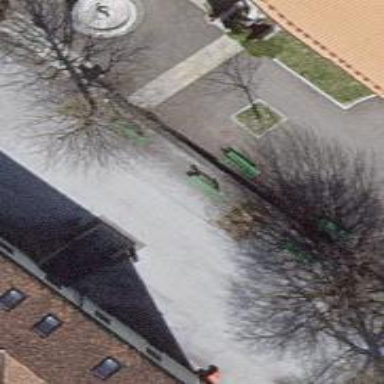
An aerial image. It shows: Bench.